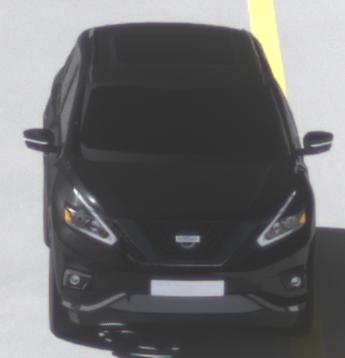
Make: Nissan
Model: Murano
Detailed model: Gen. 3 Z52
Model produced from: 2015
Doors: 5
Color: black
Road condition: dry road
Daytime: morning or afternoon
Contrast: high contrast